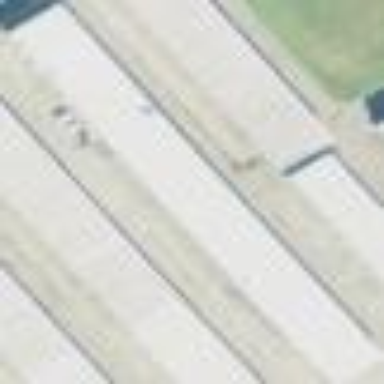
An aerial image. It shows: Building that serves as storage rental shop.